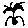
Label: bird